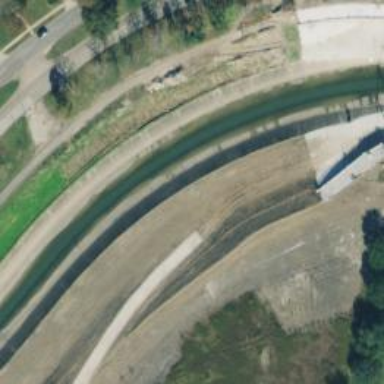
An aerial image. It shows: Culvert tunnel.